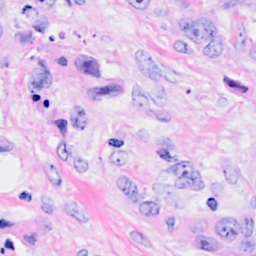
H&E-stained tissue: Breast